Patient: sex M, age 42
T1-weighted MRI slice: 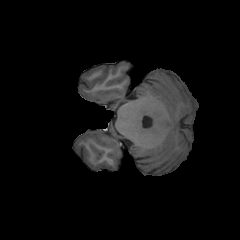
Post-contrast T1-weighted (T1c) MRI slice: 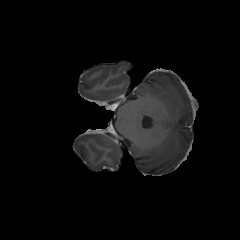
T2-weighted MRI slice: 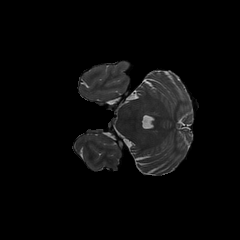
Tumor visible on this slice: no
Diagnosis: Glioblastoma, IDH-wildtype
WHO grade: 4